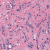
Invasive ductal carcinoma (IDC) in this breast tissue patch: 1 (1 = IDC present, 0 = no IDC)